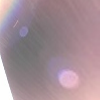
Label: sunburn